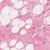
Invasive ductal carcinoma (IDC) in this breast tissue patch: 0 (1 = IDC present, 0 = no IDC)